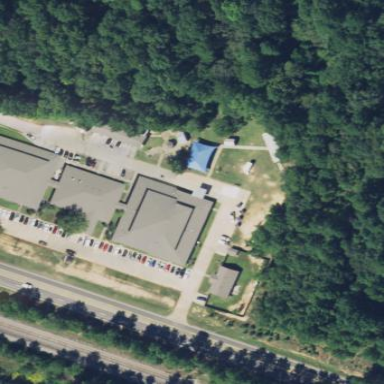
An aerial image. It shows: Nursing home.